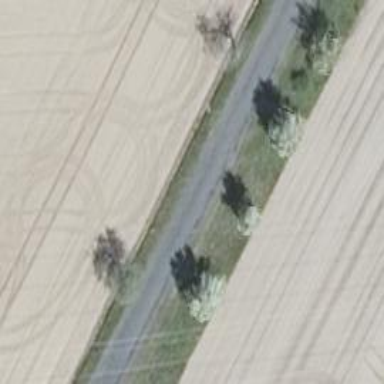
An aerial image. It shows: Row of deciduous broadleaved trees.